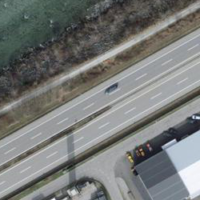
EUNIS habitat code: 57
Species observed at this site:
Podarcis muralis
Convolvulus arvensis
Anguis fragilis